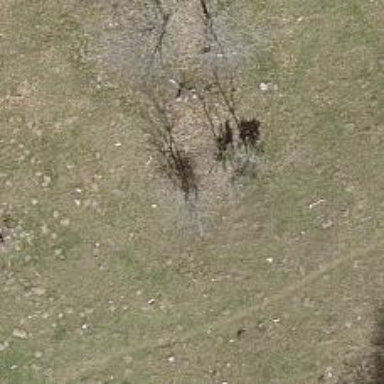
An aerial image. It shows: Beautiful tree in nature.